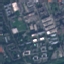
Land use / land cover class: Industrial